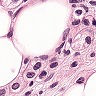
Metastatic tissue present: yes